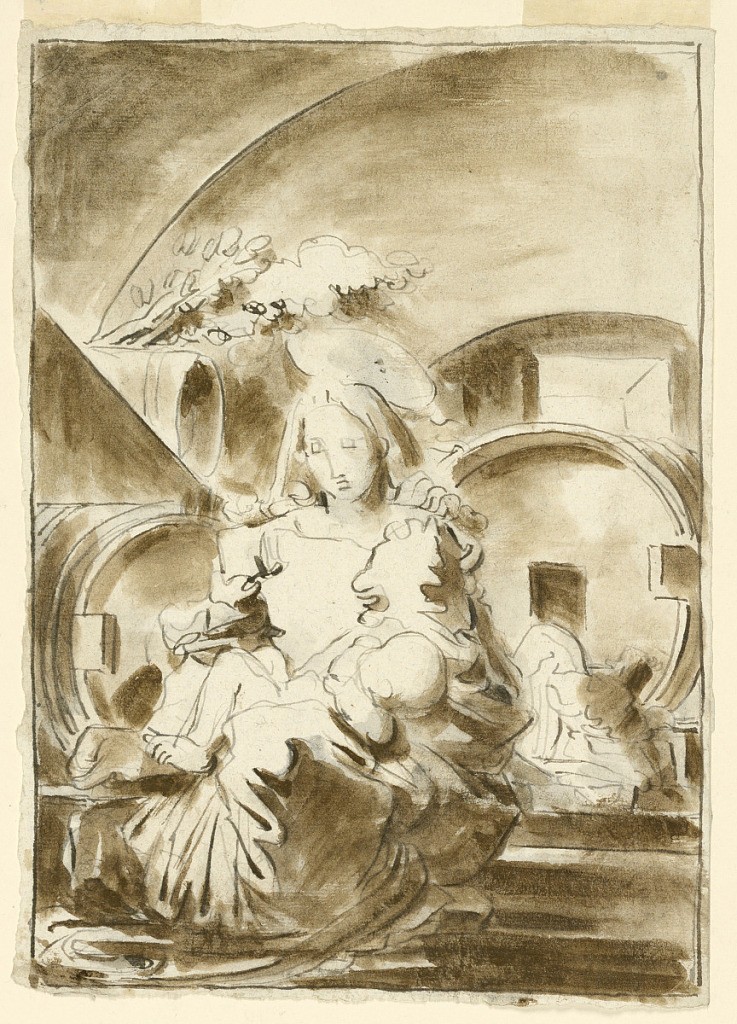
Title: The Holy Family
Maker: Fortunato Duranti, Italian, 1787 - 1863
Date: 1820-1850
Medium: Brush and dark brown watercolor on paper
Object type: Drawing
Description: The Virgin sits at left, seen from the front, holding the Child in her lap. The scenery is a vaulted room. Joseph near two large logs. At left is apparently a smaller one and the branch of a tree. Framing line.